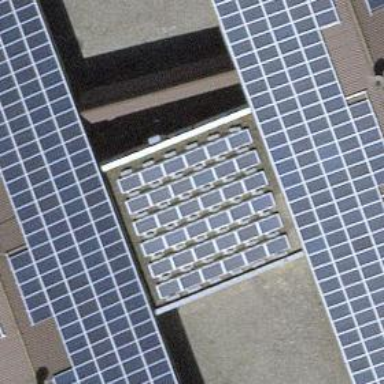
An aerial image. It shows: Solar power generator using photovoltaic panels.